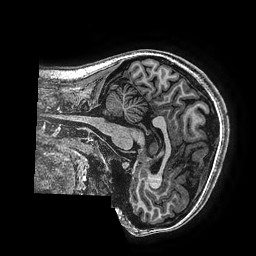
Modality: T1w
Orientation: sagittal
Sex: female
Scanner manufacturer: ge
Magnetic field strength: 3 T
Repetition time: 0.00766 s
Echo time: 0.003476 s